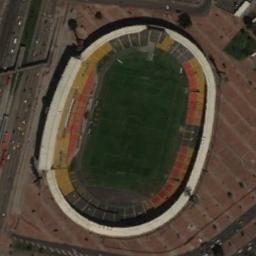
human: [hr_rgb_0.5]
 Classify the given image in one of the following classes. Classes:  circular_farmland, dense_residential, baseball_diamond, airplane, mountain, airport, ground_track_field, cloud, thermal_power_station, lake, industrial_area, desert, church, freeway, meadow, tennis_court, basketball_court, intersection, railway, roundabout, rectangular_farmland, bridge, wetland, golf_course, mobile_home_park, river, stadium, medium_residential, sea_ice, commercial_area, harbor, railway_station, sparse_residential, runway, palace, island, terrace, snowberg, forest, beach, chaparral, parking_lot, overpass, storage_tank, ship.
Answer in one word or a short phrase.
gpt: stadium